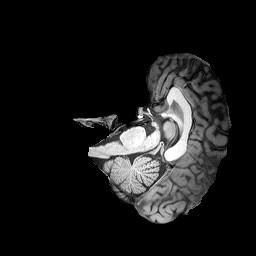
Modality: T1w
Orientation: axial
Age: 21
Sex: female
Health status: healthy